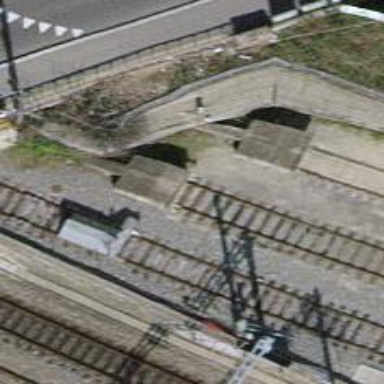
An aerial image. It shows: Railway buffer stop.